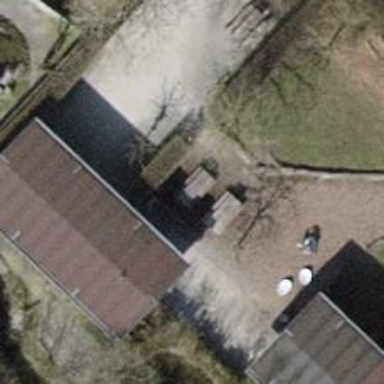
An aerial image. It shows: Picnic table located in leisure land area.